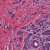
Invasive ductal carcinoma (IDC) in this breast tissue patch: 1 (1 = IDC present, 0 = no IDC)